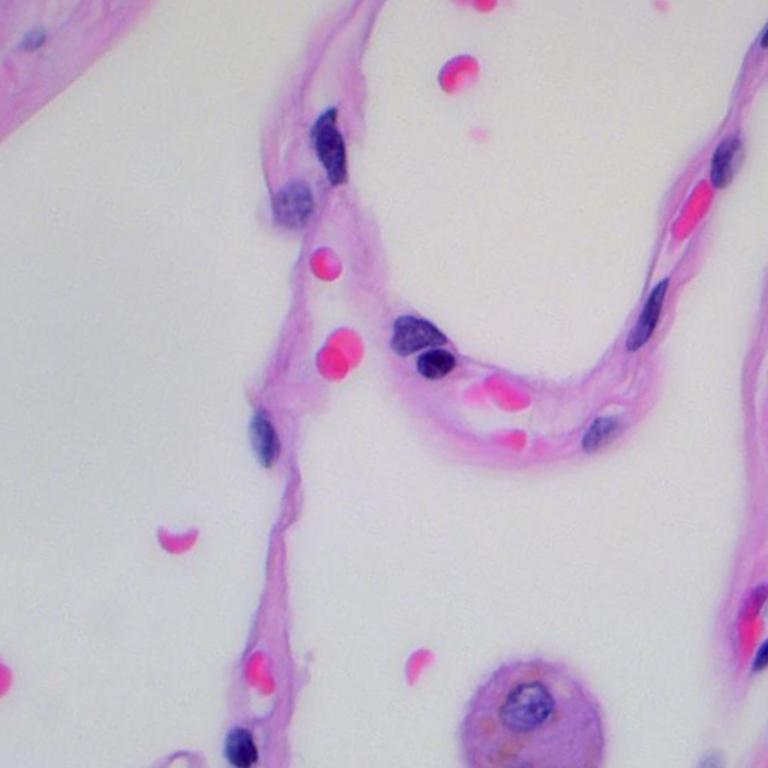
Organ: lung
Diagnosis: benign